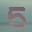
Label: 5